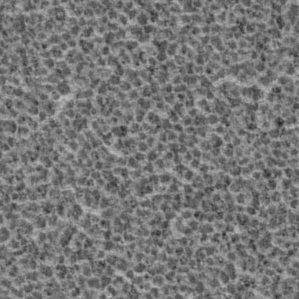
Label: frost